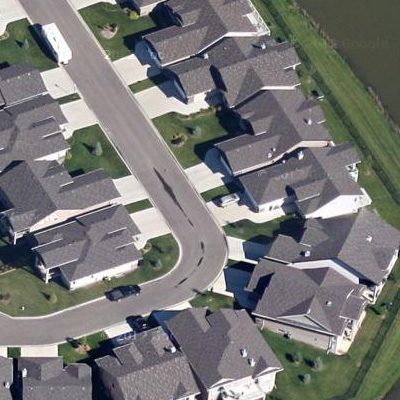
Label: Resident